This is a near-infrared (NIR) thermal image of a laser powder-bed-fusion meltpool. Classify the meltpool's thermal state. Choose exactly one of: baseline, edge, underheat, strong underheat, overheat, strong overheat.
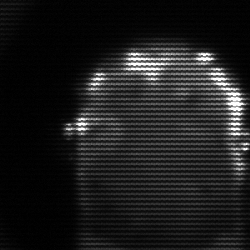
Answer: baseline